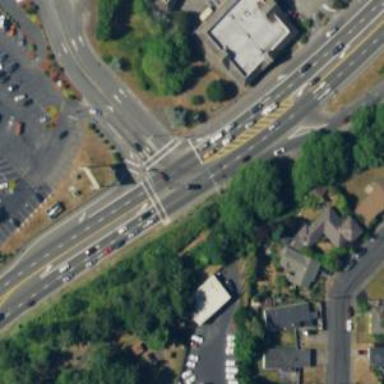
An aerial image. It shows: Marked road crossing.